Field crop: maize
Growth stage: 1
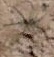
Species: salsola